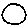
Label: moon